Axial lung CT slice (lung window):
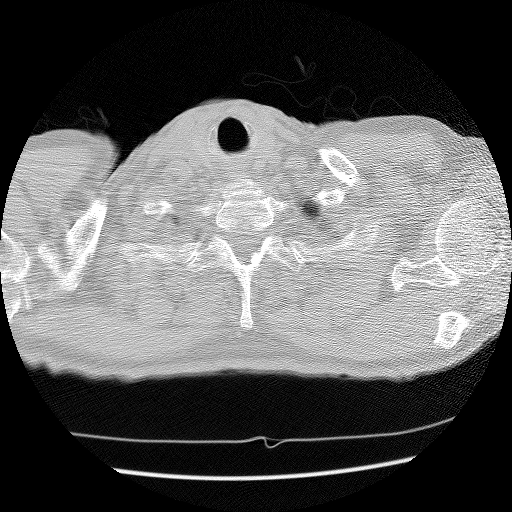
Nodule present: no